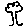
Label: tree